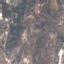
Land use / land cover class: HerbaceousVegetation